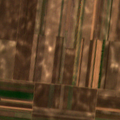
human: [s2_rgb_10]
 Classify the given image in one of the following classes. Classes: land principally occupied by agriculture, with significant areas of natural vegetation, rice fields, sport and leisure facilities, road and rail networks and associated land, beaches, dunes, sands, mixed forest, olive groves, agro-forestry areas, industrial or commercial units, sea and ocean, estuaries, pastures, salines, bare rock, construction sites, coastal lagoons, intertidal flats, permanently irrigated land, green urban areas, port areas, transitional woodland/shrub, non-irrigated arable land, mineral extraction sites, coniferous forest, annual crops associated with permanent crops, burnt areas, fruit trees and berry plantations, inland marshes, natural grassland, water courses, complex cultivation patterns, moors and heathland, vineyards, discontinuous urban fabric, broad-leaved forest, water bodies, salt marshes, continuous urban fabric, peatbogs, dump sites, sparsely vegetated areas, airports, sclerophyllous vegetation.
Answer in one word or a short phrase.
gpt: non-irrigated arable land